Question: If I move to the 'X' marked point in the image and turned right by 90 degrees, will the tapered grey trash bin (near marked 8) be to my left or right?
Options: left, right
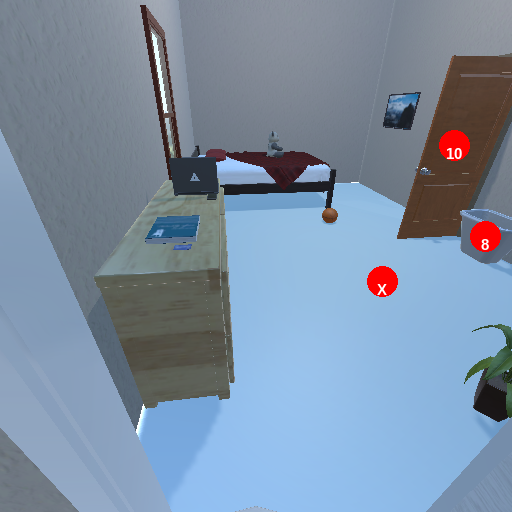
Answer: left